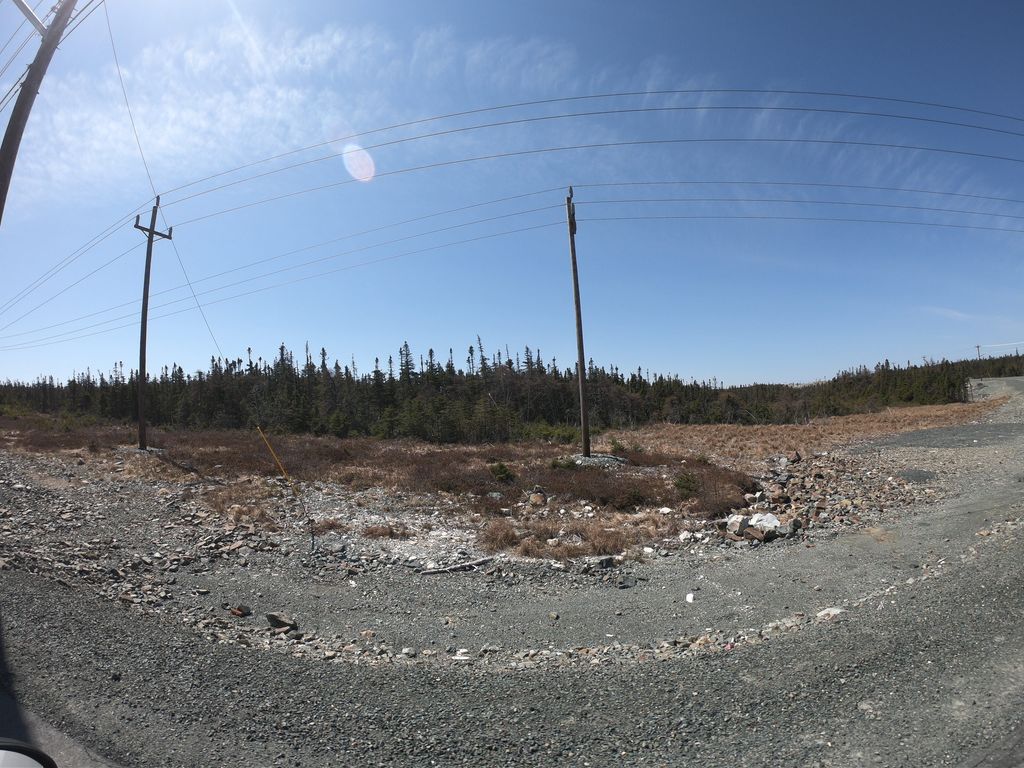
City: st_johns